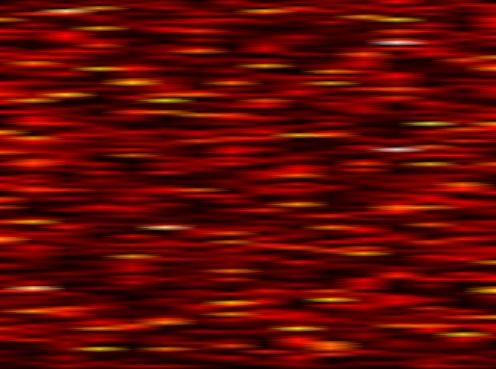
Label: FOFDM